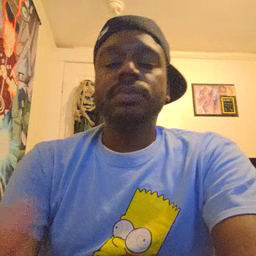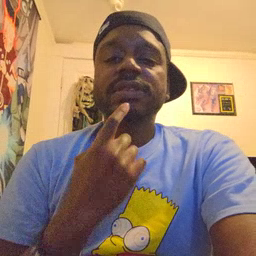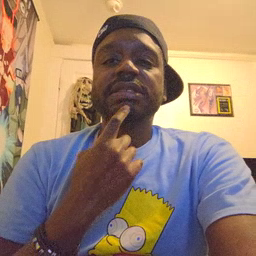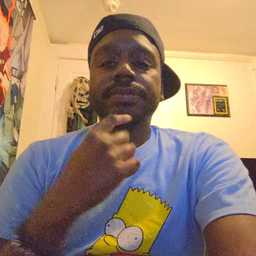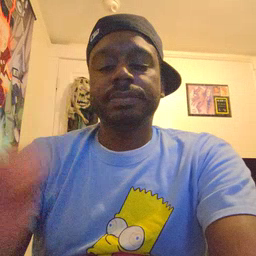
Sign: chin